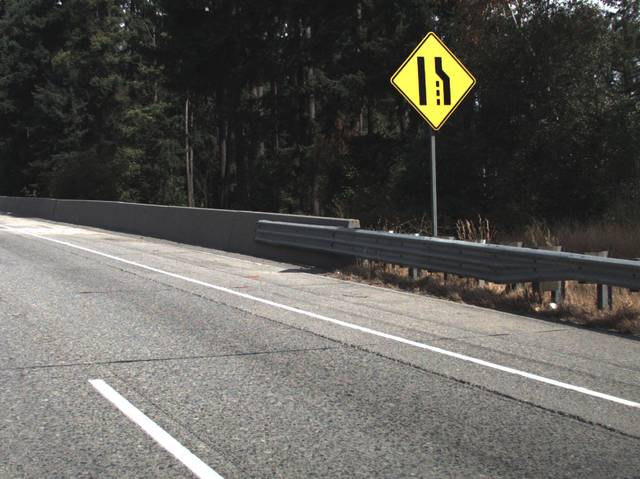
Region: United States
Coordinates: 47.648, -122.187